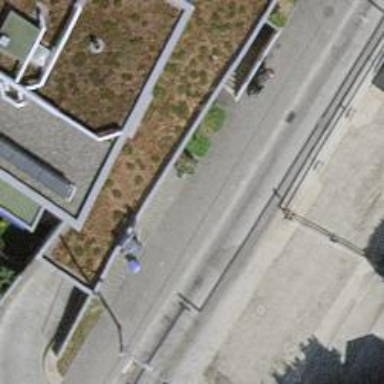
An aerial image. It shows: View of roof of building.